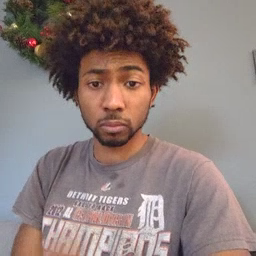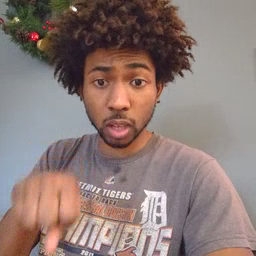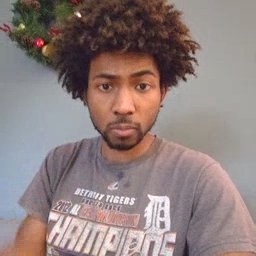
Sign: can